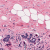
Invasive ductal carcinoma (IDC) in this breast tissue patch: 0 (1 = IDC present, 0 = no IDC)